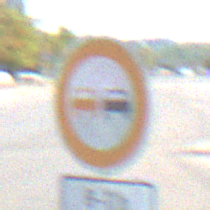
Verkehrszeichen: Ueberholverbot
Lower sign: ZeitangabenOhneBeschraenkungAufWochentage2
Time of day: Midday
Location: Outdoor (Urban)
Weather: Clear
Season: NotSpecified
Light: Natural